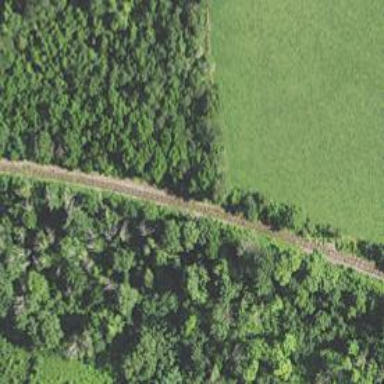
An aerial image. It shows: Abandoned railway.